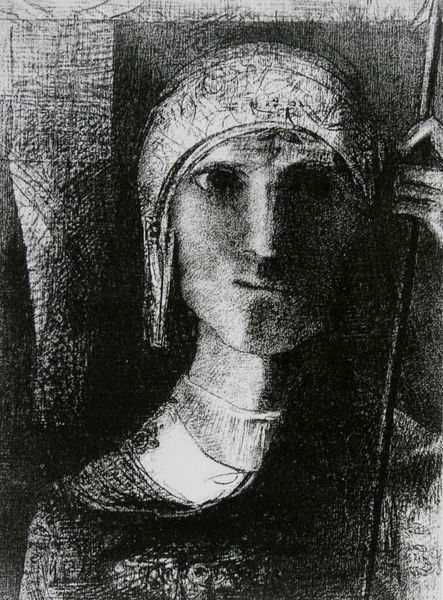
Titel: Parsifal
Künstler: Odilon Redon
Standort: Chicago
Institution: The Art Institute of Chicago
Schlagwörter: dunkel, hand, kopf, mann, schatten, umhang, weiß, brust, finger, frau, grau, hell, hintergrund, hut, hüte, kopfbedeckungen, licht, mund, nase, raum, schwarz, skizze, stirn, zeichnung, blick, expressionismus, haube, symbolismus, hemd, jung, kappe, mütze, mützen, wand, augen, falten, gesicht, kleidung, kragen, bildnis, hals, portrait, porträt, vorhang, wache, auge, gewand, mantel, innen, frontal, kinn, kontrast, lippen, traurig, stock, kopfbedeckung, düster, stab, grafik, graphik, linien, hat, lanze, soldier, white, black, collar, dark, face, gray, nose, painting, woman, kopftuch, kraft, ernst, print, eingang, kohle, druck, schraffur, radierung, stich, schwarzweiß, soldat, waffe, bleistift, helm, ritter, rüstung, kohlezeichnung, sad, flower, man, krieger, neutral, head, wächter, eyes, helmet, knight, visier, speer, light, view, drawing, paper, filigran, black and white, gaze, shadow, cap, chin, mouth, etching, grieche, necklace, stecken, person, human, cape, clothes, neck, shoulder, trodel, opera, art, protrait, detail, thinking, skize, pencil, straffur, eye, fingers, warrior, sper, lips, shading, charcoal, shade, shadows, igur, cheek, stocks, tab, contrast, darkness, assade, menschf, kopfhaube, mensc, stick, ugen, ausdruckslos, blicka, sich, serious, große augen, hausf, spear, kinnd, lance, drwaing, bilödnis, verkiffen, lighting, headress, brows, throat, works on paper, hidden, headpiece, shadowy, defend, cheekbones, schrffur, full face, hut…, bonnent, mouthnose, parcifal, seriou